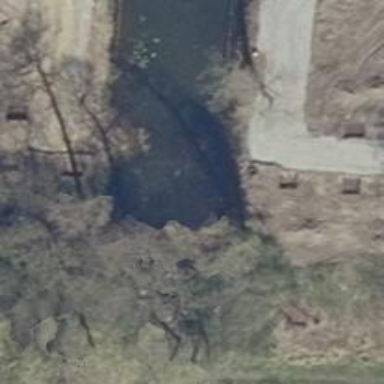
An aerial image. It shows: Footway on bridge.